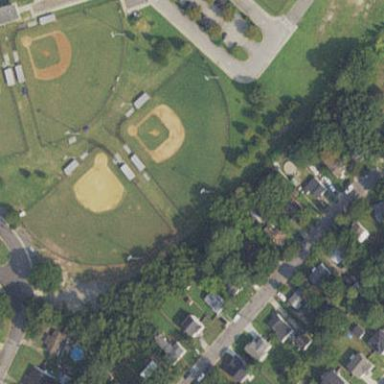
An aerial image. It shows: Chain link fence surrounding baseball field pitched on leisure land. The field includes benches for players and is set up for softball game.